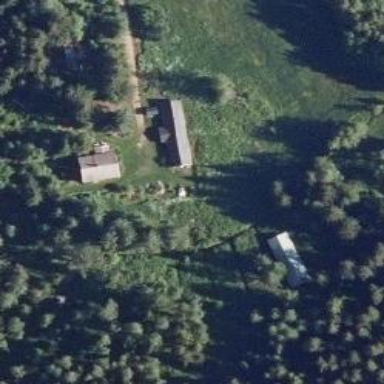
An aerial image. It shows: Farm.